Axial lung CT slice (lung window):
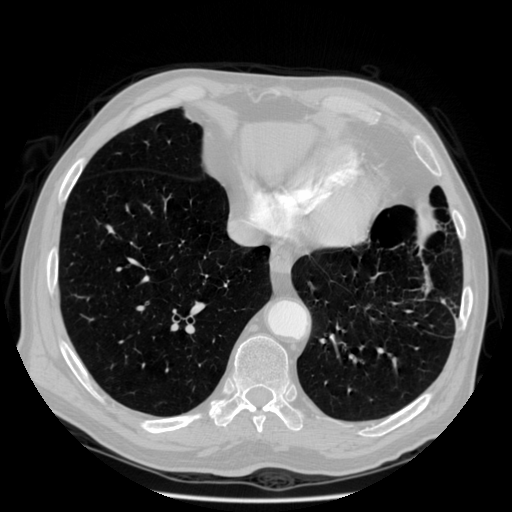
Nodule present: no